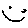
Label: smiley face